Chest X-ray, AP view. Patient: 49 years old, sex F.
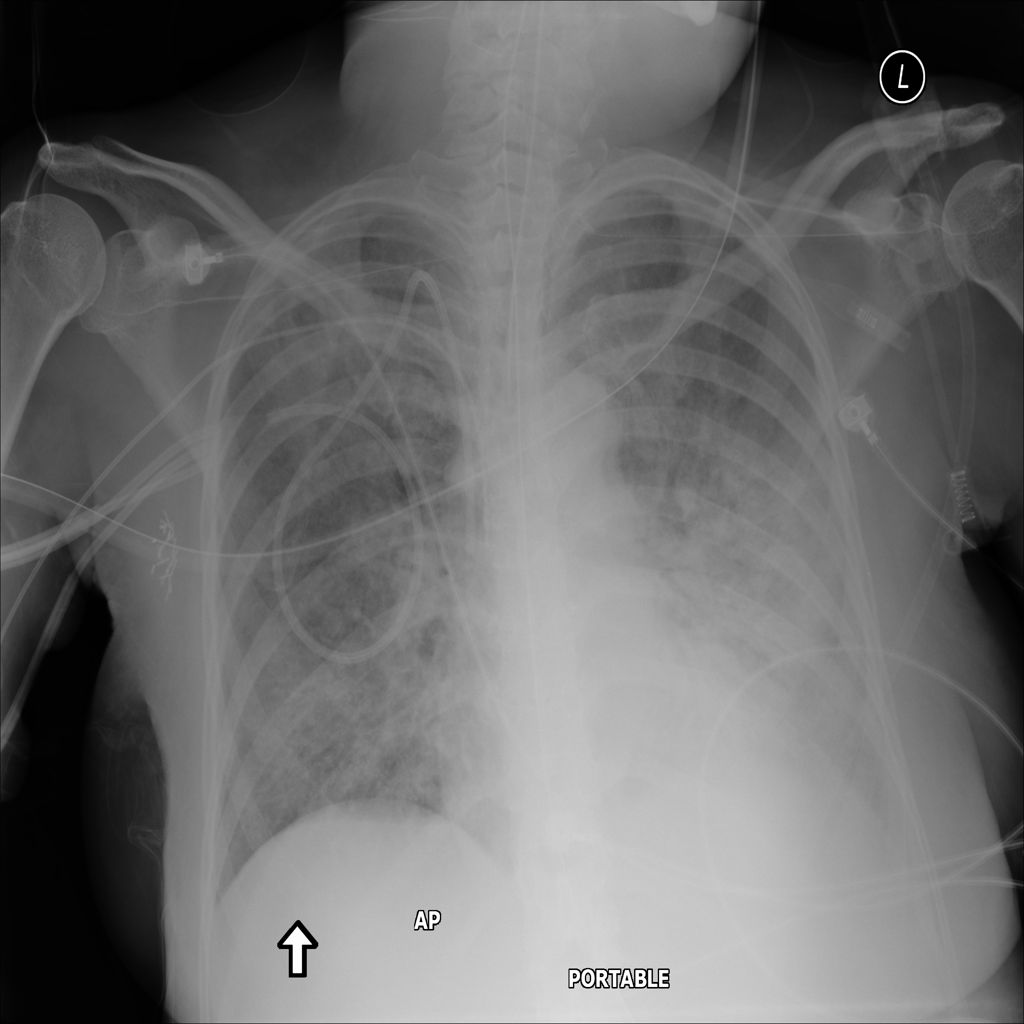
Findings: Edema, Infiltration, Pneumonia